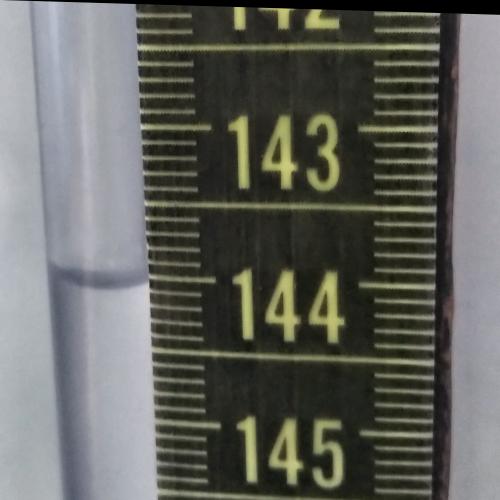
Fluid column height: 144.1 cm